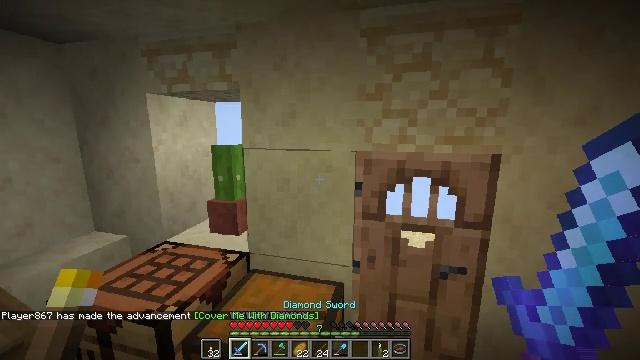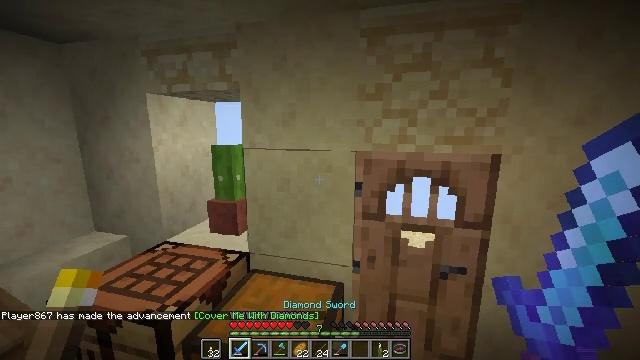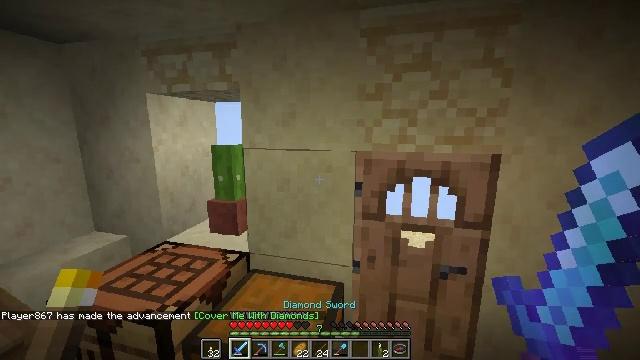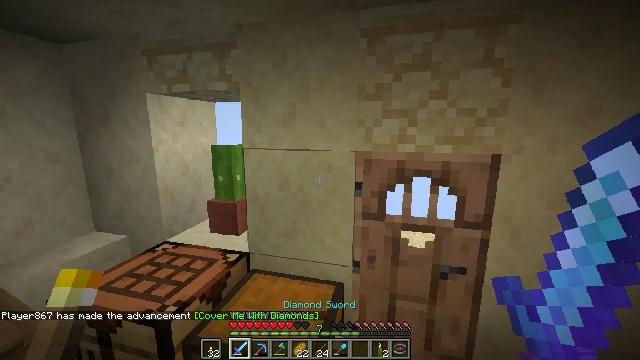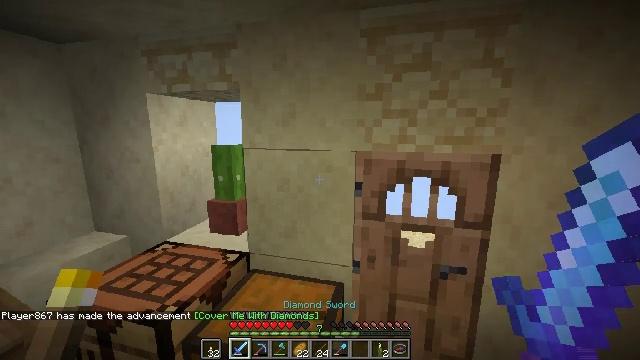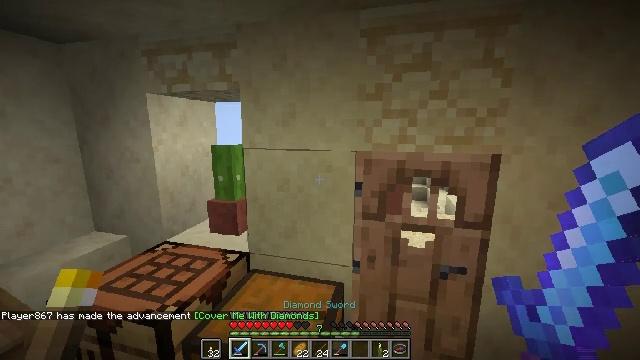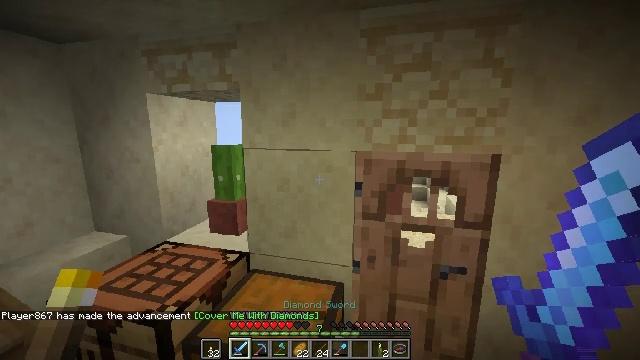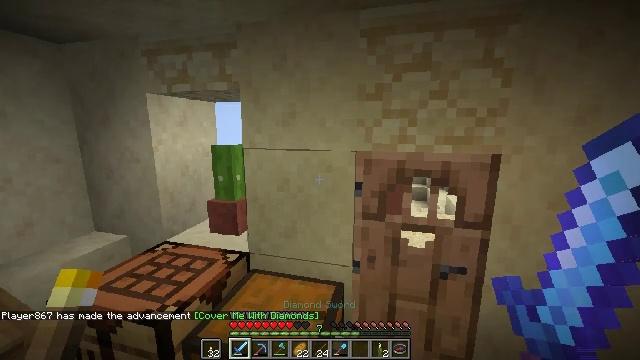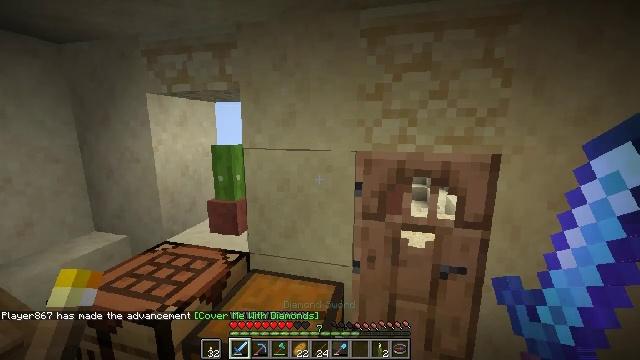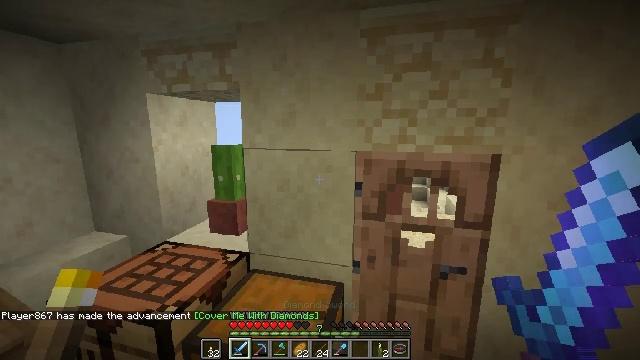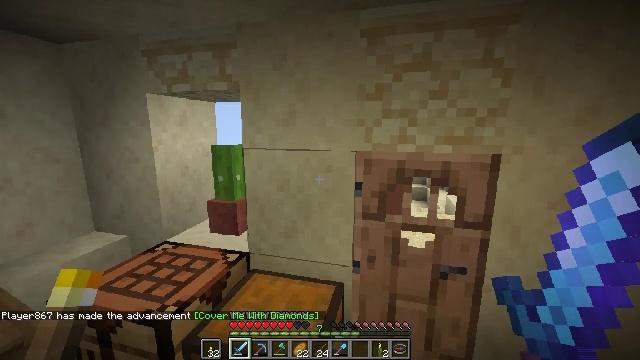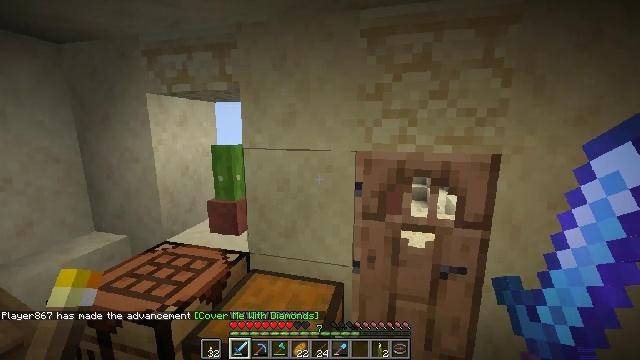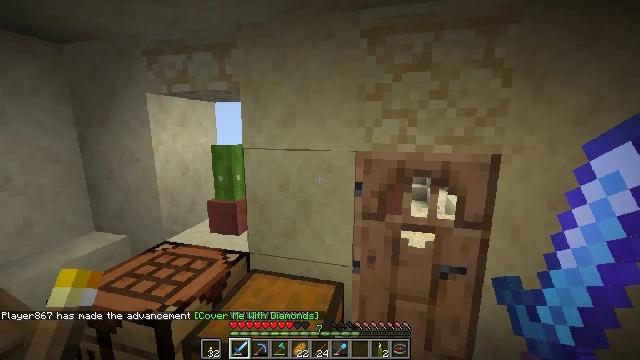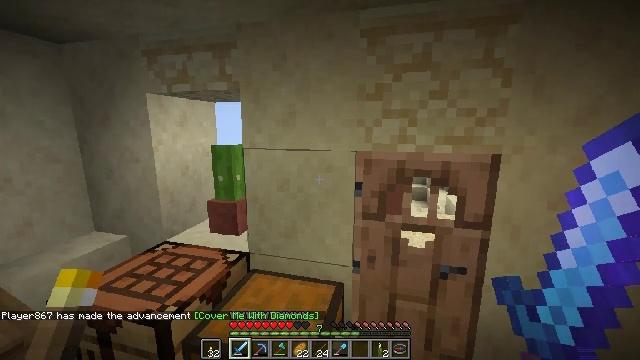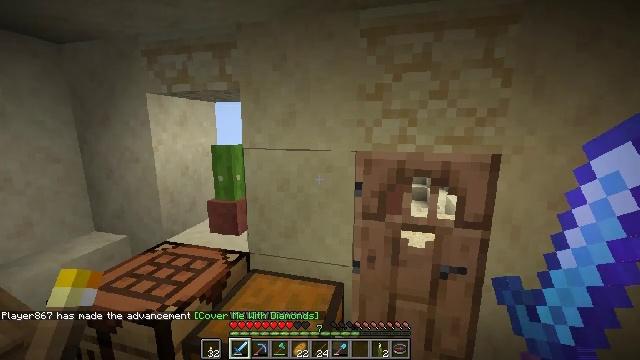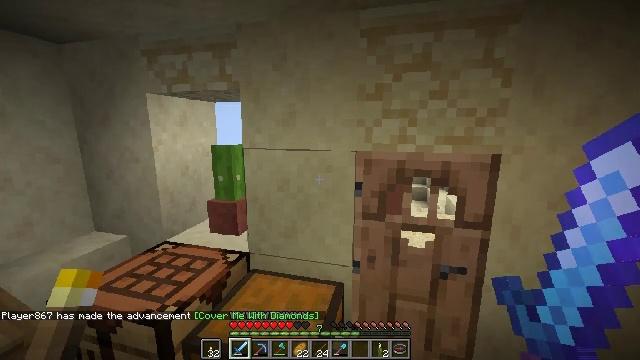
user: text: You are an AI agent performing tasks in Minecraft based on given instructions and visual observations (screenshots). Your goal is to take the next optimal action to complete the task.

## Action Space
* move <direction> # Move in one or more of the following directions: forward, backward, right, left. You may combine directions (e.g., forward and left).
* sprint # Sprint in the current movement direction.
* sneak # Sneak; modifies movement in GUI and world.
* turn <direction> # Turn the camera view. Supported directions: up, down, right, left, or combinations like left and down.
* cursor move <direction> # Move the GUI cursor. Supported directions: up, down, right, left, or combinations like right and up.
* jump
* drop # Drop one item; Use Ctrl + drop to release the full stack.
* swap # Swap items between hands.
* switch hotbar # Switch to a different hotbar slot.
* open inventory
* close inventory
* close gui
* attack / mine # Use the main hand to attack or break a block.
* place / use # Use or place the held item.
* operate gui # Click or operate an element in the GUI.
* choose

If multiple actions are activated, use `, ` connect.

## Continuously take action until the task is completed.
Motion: motion action
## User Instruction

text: Break the white glazed terracotta for reuse.
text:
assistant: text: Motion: no_op
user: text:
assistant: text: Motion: no_op
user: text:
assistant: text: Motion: no_op
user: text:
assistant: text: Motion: no_op
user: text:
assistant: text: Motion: no_op
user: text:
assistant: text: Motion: no_op
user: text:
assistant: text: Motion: no_op
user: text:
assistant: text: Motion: no_op
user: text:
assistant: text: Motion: no_op
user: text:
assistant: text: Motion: no_op
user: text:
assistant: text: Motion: no_op
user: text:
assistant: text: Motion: no_op
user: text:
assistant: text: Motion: no_op
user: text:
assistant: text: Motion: no_op
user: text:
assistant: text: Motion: no_op
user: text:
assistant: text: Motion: no_op
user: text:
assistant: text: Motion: no_op
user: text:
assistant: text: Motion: no_op
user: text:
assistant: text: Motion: no_op
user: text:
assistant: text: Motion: no_op
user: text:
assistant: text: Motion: no_op
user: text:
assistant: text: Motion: no_op
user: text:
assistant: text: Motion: no_op
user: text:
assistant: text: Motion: no_op
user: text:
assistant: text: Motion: no_op
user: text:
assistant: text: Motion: no_op
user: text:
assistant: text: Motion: no_op
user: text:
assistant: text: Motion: no_op
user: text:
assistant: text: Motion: no_op
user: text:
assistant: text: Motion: no_op